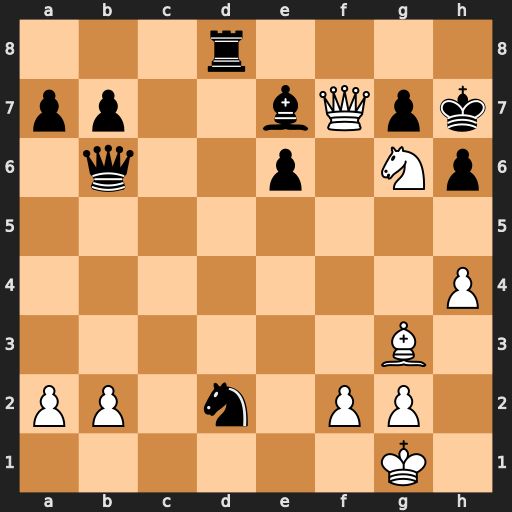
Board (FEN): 3r4/pp2bQpk/1q2p1Np/8/7P/6B1/PP1n1PP1/6K1
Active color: w
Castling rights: -
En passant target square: -
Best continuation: Be5 Bf6 Bxf6 Qxf2+ Kxf2